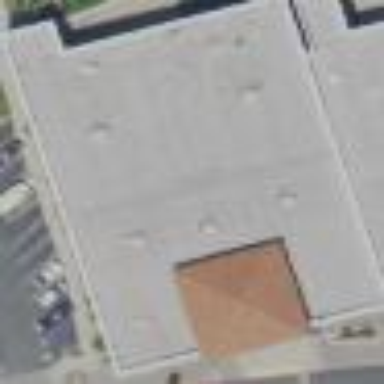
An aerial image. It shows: Building.